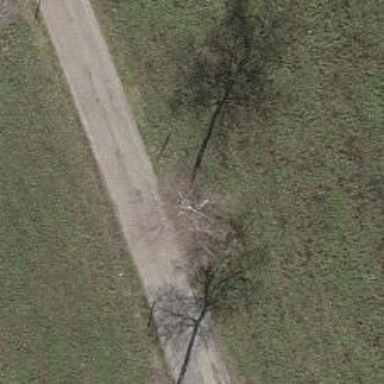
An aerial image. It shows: Broadleaved tree in natural setting.